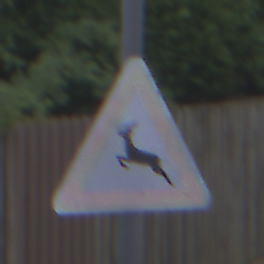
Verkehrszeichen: WildwechselRechts
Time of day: SunriseSunset
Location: Outdoor (Urban)
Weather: PartlyCloudy
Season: NotSpecified
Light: Natural